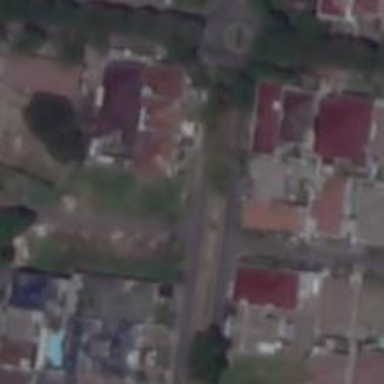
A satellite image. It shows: Residential road.